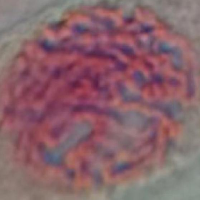
Label: prophase